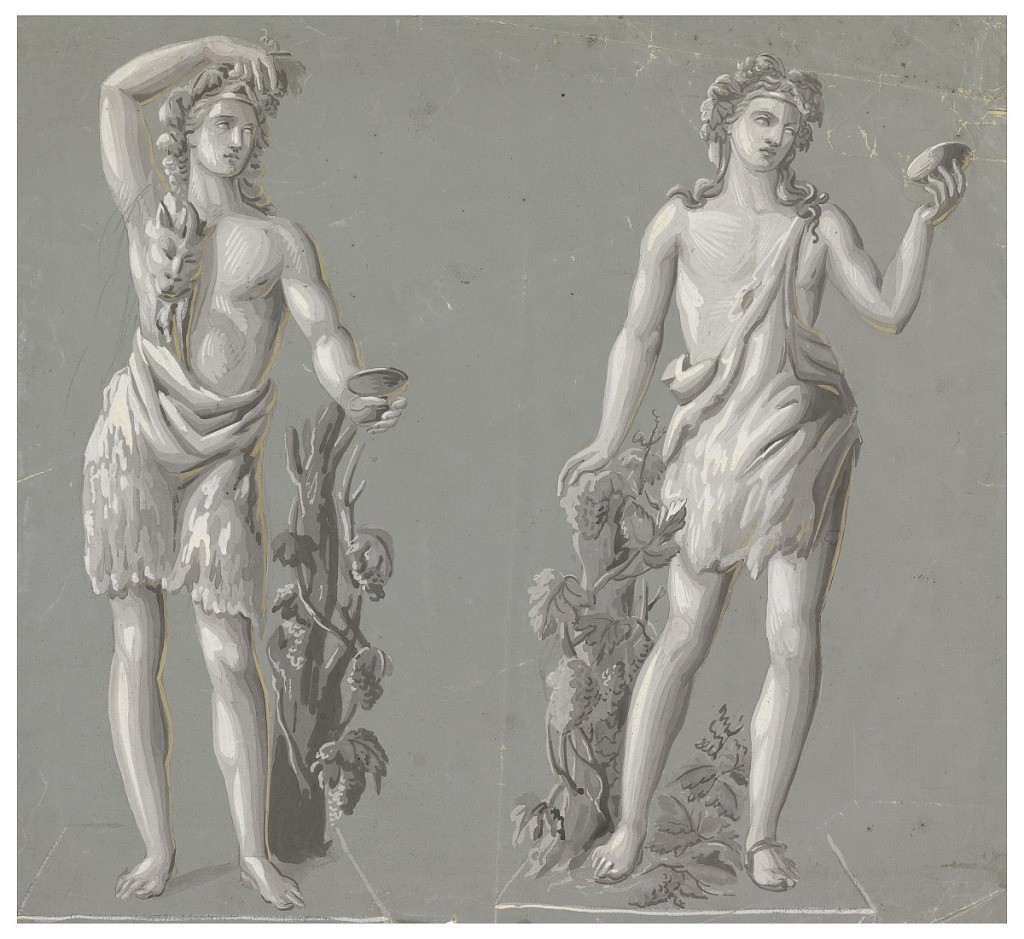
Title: Decorative panel
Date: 1810–20
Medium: Block-printed on handmade paper
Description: Horizontal rectangle. Two figures of Bacchantes, standing side by side, each holding a cup and supported by a tree trunk. Printed in white on gray ground.